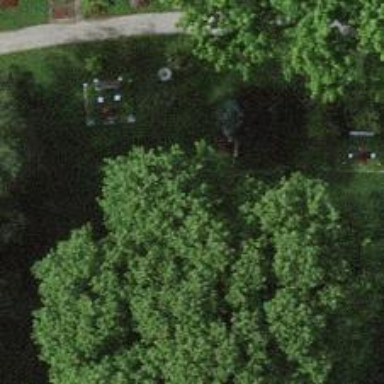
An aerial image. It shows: Memorial at cemetery with graves.